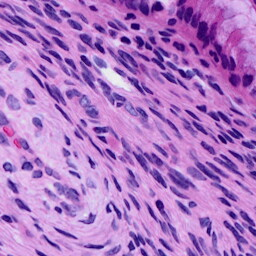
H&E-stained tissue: Cervix